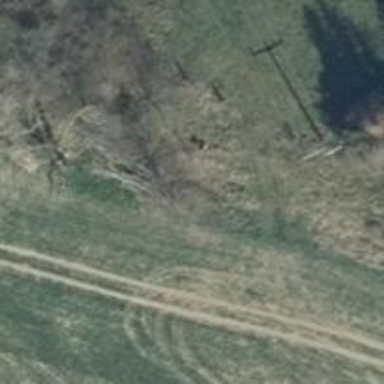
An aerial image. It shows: Power pole.